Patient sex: F
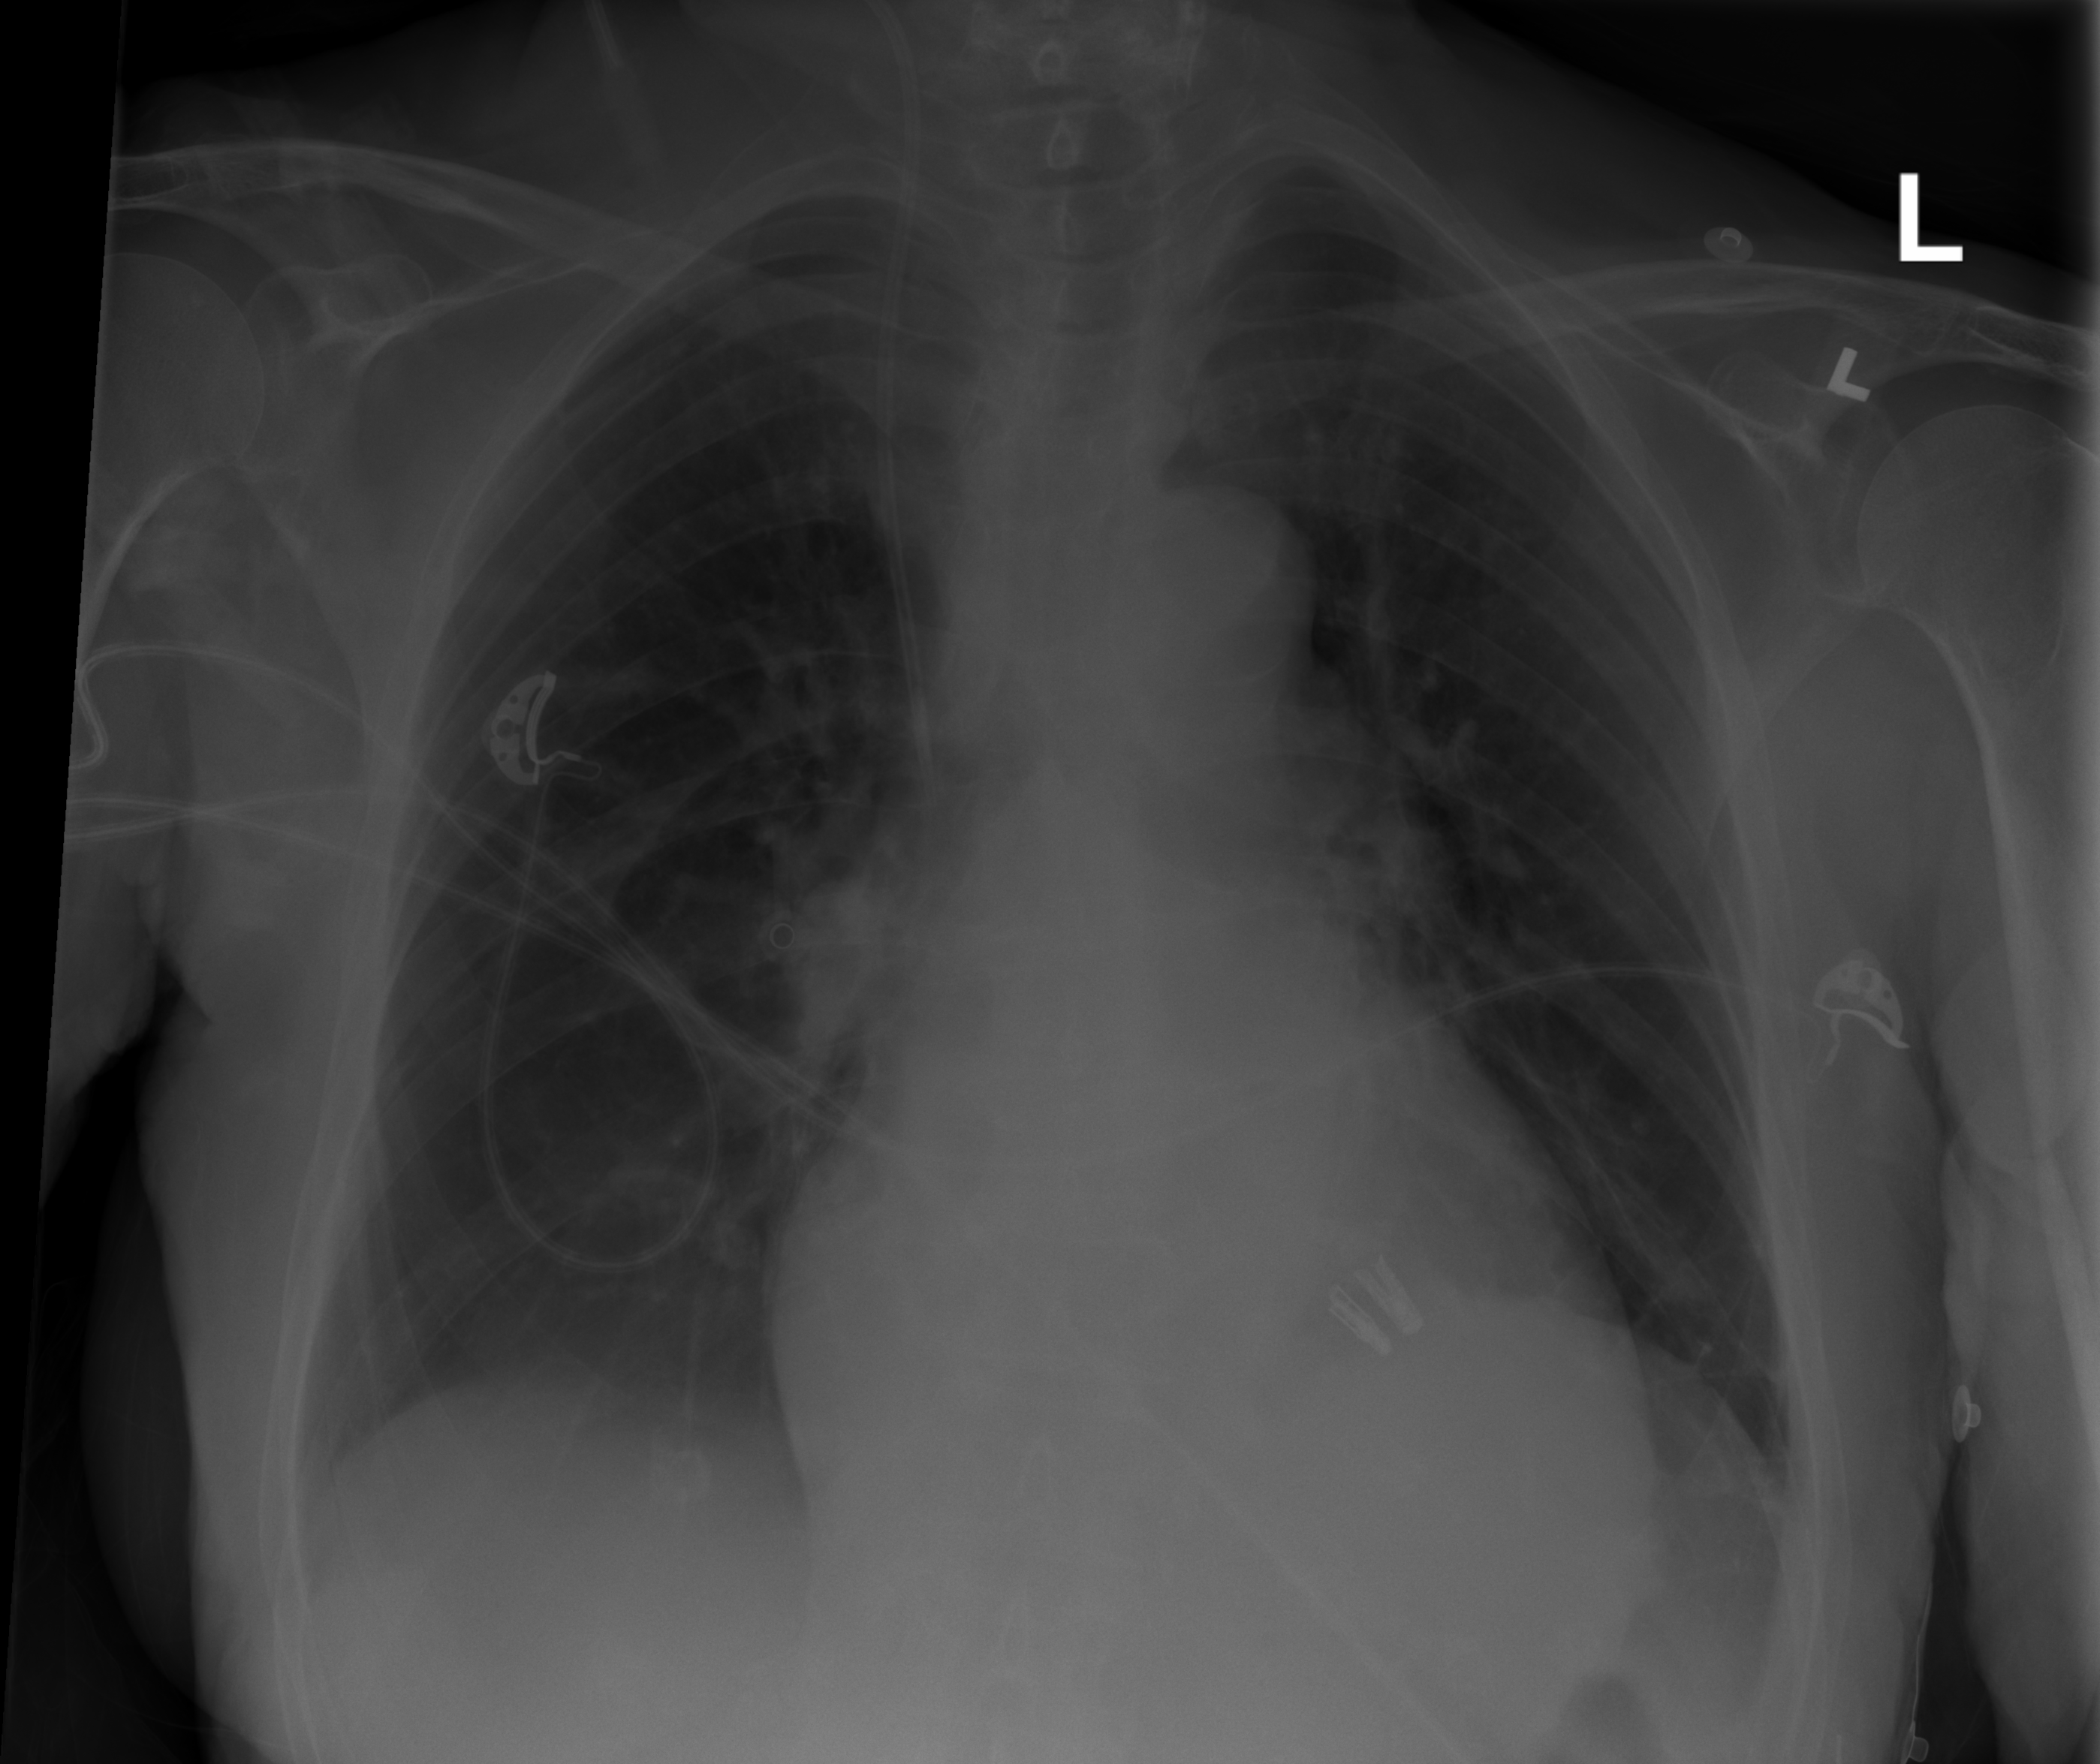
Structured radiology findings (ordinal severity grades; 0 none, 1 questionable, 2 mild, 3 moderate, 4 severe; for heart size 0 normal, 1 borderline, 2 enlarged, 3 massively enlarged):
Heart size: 1
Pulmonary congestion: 0
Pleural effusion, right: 1
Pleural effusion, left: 0
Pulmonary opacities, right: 0
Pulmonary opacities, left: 0
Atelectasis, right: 0
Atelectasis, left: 2